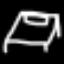
Label: bed